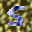
Label: 5